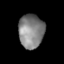
Tissue: lung
Cell type: Epithelial cells
Senescence score: 0.1915
Nuclear area (px): 841
Mean DAPI intensity: 130.023